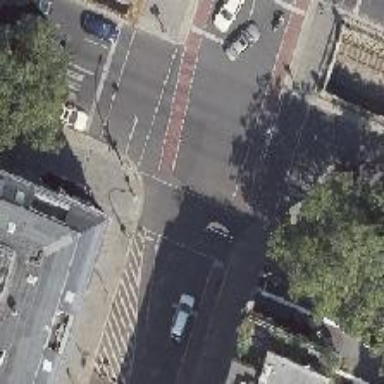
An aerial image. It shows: Crossing with traffic signals.